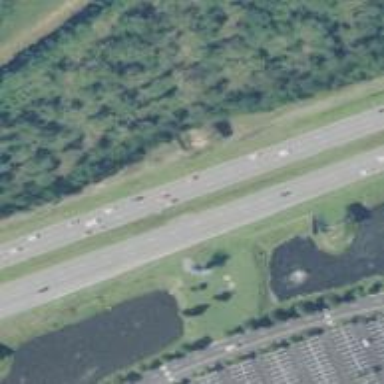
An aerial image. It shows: This image shows trunk highway that functions as expressway.